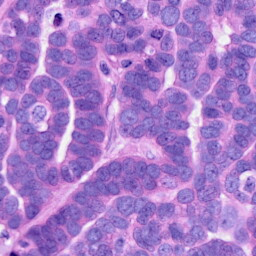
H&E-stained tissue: Ovarian